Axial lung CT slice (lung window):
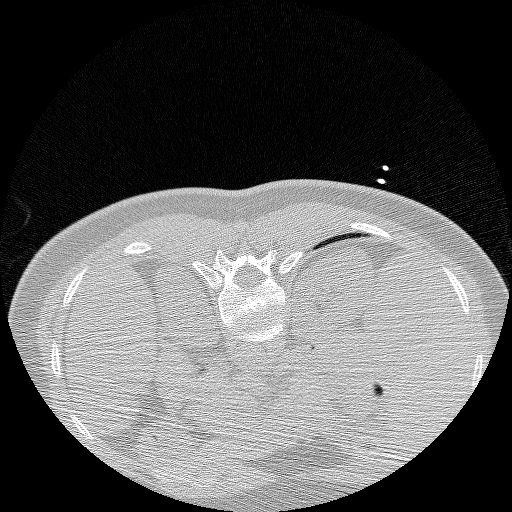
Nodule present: no